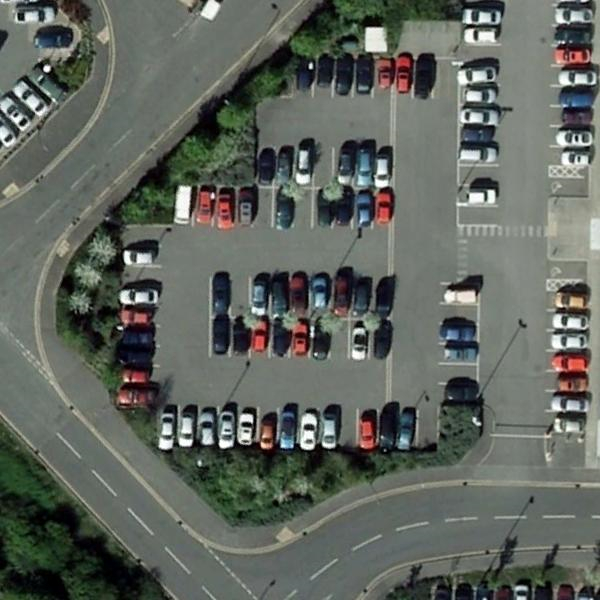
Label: Parking